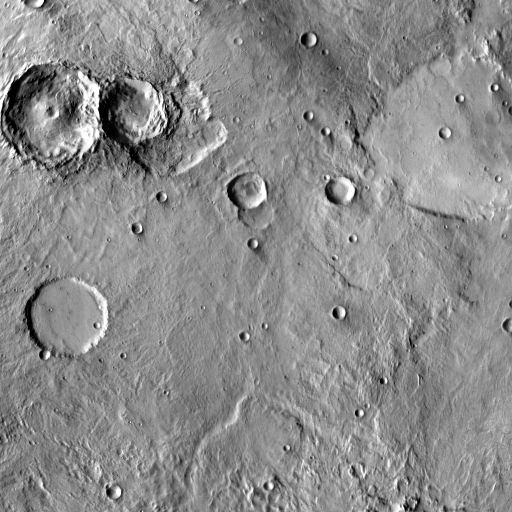
Crater classes present: Background, Other, Layered, Buried, Secondary